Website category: sports
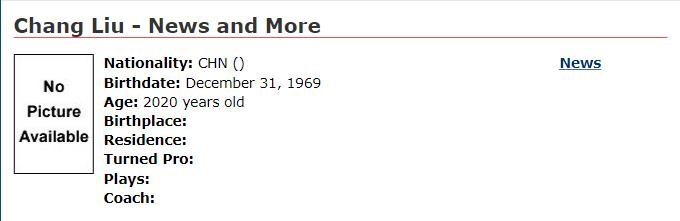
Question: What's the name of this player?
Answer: Chang Liu

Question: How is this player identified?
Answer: Chang Liu

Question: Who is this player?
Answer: Chang Liu

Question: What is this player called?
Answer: Chang Liu

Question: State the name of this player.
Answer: Chang Liu

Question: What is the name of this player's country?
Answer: CHN

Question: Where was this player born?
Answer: CHN

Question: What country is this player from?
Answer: CHN

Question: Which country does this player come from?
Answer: CHN

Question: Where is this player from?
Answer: CHN

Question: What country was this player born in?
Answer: CHN

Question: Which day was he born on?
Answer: December 31, 1969

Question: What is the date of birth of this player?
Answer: December 31, 1969

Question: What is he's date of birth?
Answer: December 31, 1969

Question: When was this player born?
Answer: December 31, 1969

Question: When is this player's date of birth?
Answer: December 31, 1969

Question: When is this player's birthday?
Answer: December 31, 1969

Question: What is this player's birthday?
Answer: December 31, 1969

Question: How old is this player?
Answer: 2020 years old

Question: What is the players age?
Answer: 2020 years old

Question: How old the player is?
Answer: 2020 years old

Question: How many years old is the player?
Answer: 2020 years old